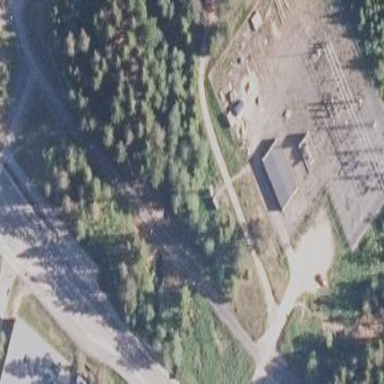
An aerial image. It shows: Power substation.